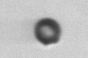
Label: bead